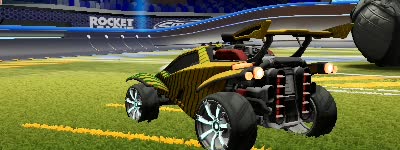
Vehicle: octane